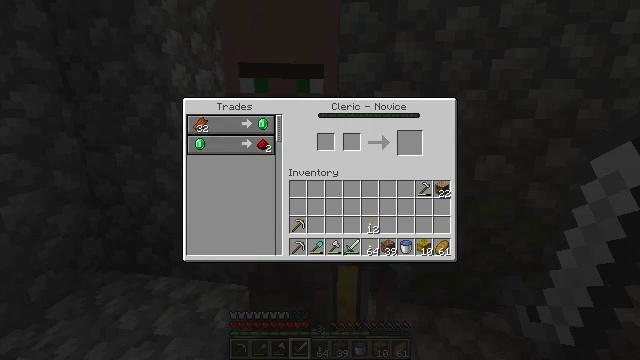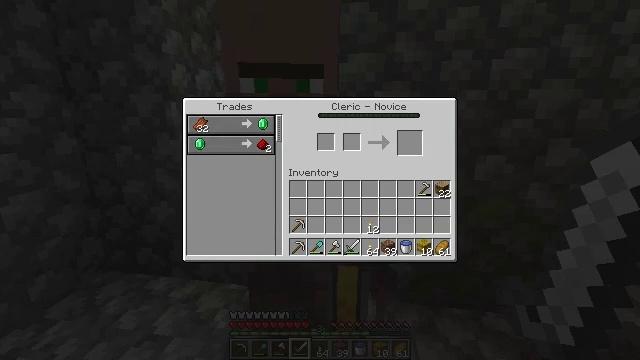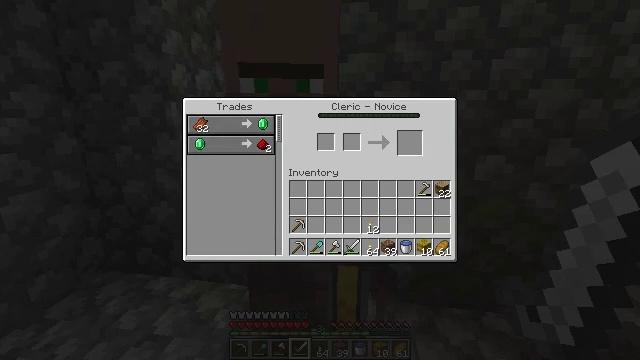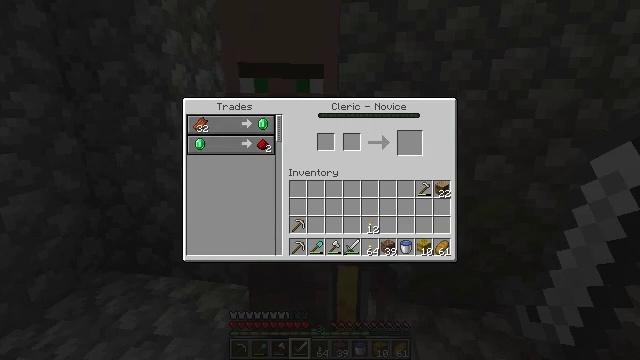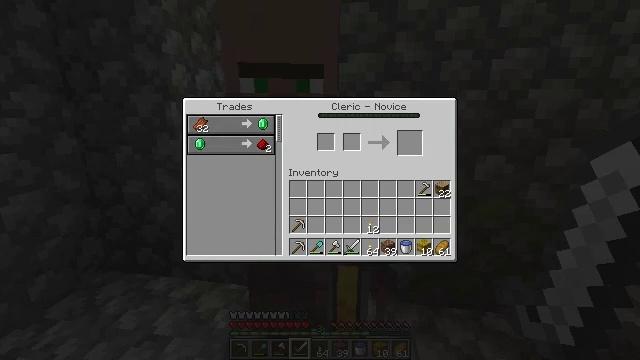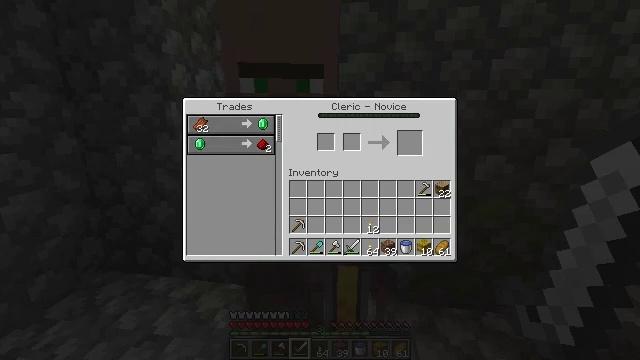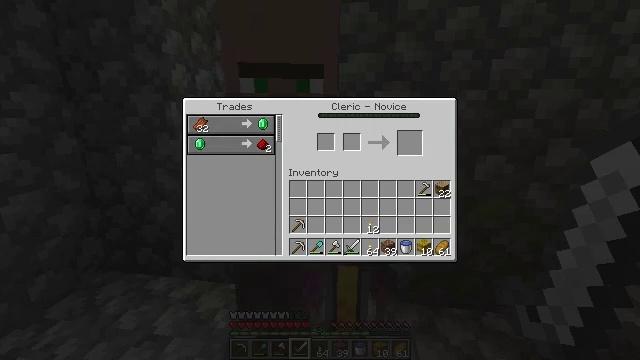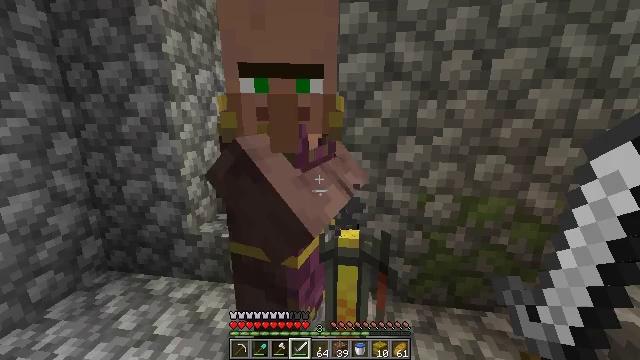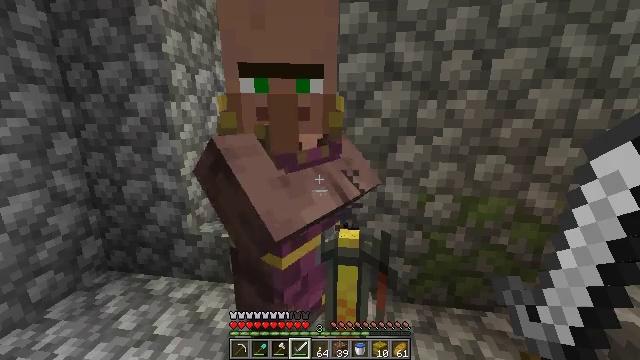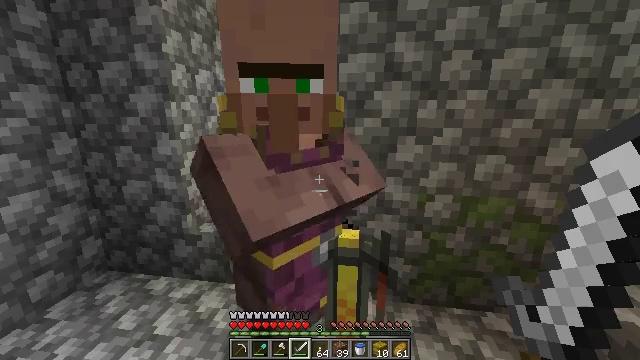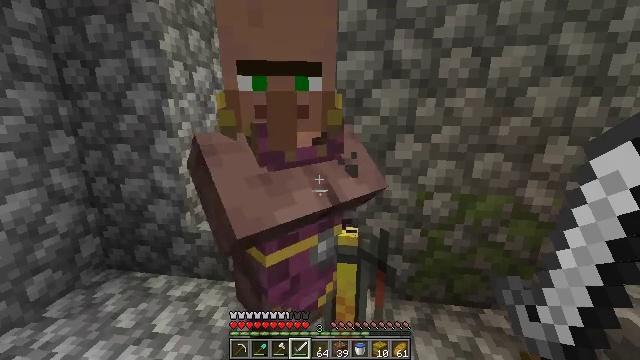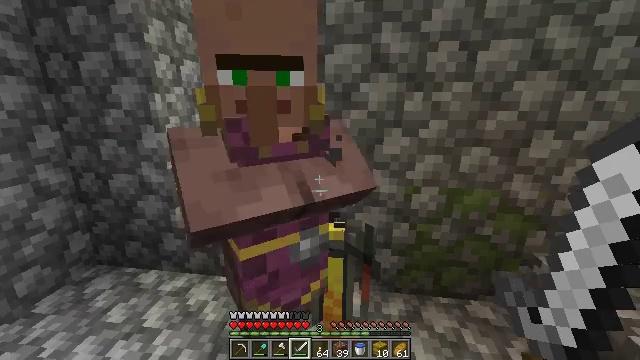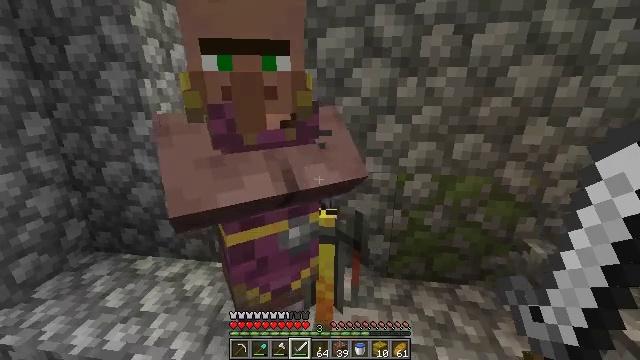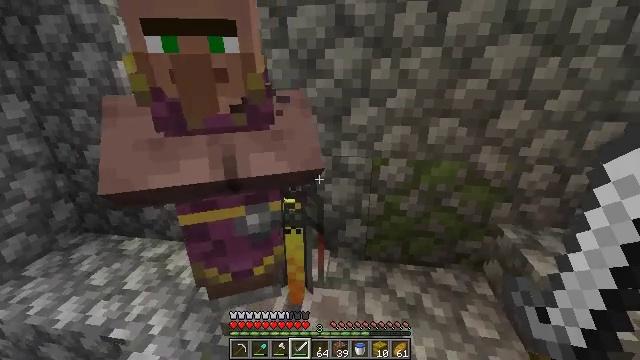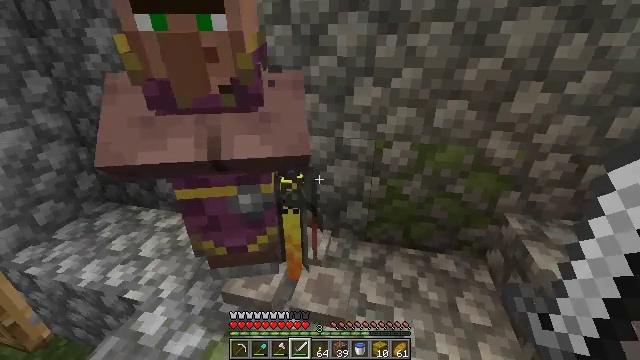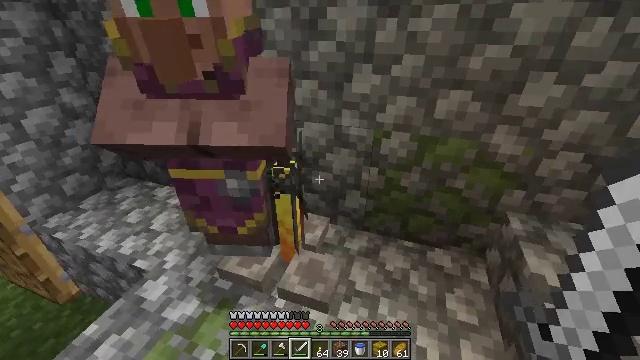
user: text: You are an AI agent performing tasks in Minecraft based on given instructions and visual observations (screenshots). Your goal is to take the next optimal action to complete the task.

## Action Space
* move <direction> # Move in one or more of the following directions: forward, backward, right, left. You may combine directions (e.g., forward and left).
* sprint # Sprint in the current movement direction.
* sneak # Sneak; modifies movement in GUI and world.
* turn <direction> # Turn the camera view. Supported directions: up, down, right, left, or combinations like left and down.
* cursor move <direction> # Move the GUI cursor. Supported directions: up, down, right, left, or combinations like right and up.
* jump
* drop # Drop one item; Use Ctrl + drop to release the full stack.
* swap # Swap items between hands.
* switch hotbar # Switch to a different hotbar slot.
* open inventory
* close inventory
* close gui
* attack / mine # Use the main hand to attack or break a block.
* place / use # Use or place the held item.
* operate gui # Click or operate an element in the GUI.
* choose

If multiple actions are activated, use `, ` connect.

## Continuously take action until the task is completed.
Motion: motion action
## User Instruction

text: Mine the brewing stand from your base.
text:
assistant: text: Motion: no_op
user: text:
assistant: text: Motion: no_op
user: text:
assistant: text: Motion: no_op
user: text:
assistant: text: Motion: no_op
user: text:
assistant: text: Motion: no_op
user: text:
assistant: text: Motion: no_op
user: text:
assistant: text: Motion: no_op
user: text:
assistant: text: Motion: close gui
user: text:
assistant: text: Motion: no_op
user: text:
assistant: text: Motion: no_op
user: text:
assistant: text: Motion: move right, turn down
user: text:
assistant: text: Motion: move right, turn down
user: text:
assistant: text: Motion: move right, turn left and down
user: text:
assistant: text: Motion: move right, turn left and down
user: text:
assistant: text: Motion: move right, turn left and down
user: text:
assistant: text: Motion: turn left and down
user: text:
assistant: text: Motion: turn left and down
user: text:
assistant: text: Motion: turn left and down
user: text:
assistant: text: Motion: turn left and down, switch to hotbar 3
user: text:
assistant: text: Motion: switch to hotbar 3
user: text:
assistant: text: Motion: switch to hotbar 3
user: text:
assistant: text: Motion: turn left and down, switch to hotbar 3
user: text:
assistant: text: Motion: no_op
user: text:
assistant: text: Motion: turn down
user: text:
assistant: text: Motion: no_op
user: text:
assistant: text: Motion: no_op
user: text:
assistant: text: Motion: no_op
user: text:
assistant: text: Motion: no_op
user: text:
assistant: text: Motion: no_op
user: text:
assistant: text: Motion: no_op